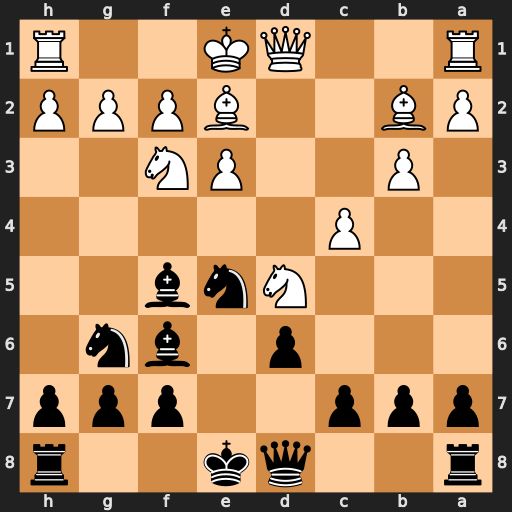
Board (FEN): r2qk2r/ppp2ppp/3p1bn1/3Nnb2/2P5/1P2PN2/PB2BPPP/R2QK2R
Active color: b
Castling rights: KQkq
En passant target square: -
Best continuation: Nxf3+ Bxf3 Bxb2